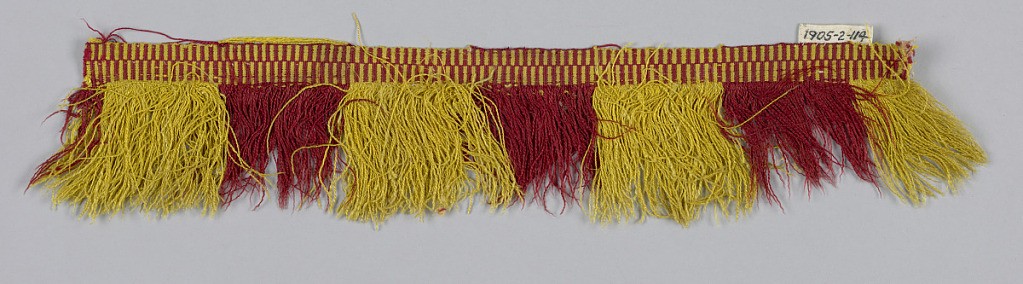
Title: Fringe
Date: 16th–17th century
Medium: silk Technique: woven
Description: Red and yellow fringe with a heading in a checkerboard pattern. Skirt threads are arranged in stripes.